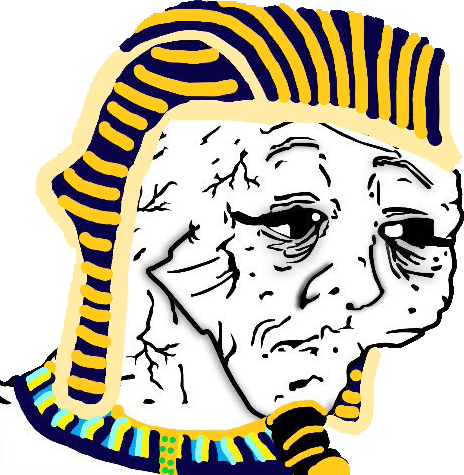
Label: 5_Yes_Honey